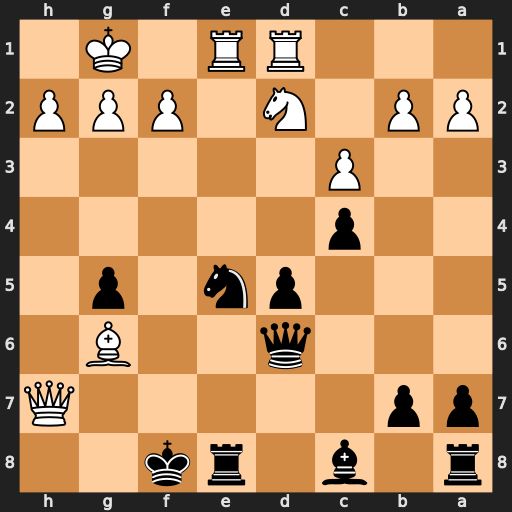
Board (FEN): r1b1rk2/pp5Q/3q2B1/3pn1p1/2p5/2P5/PP1N1PPP/3RR1K1
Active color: b
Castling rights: -
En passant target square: -
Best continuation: Qxg6 Qh8+ Kf7 Qxe8+ Kxe8